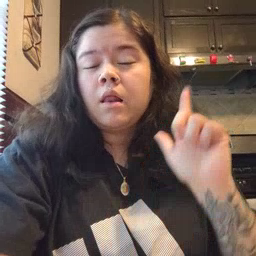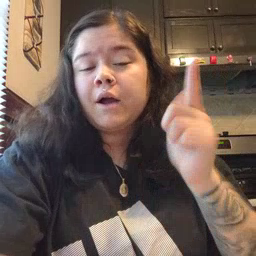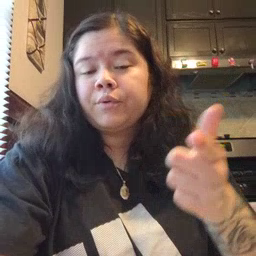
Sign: later